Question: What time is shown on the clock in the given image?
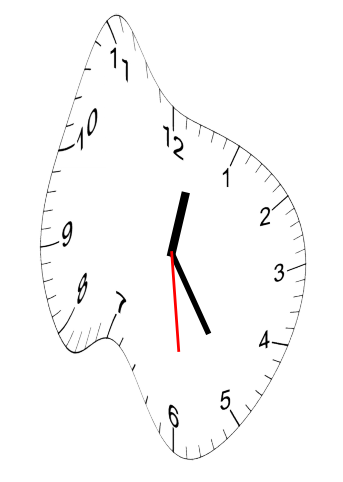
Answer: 12:24:29